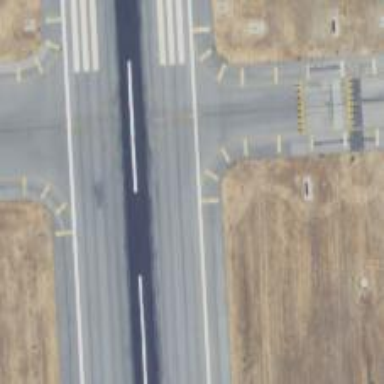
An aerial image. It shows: Image of taxiway at airport.